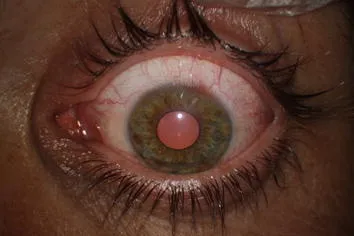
Postoperative slit-lamp biomicroscopy of the patient's left eye shows the cornea beginning to heal with scar tissue formation.
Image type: medical_photograph (other_medical_photograph)